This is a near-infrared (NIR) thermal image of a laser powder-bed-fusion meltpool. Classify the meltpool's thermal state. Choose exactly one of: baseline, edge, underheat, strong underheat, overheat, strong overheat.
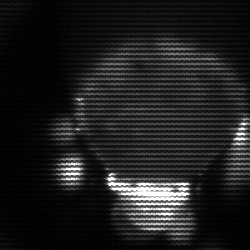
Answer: edge